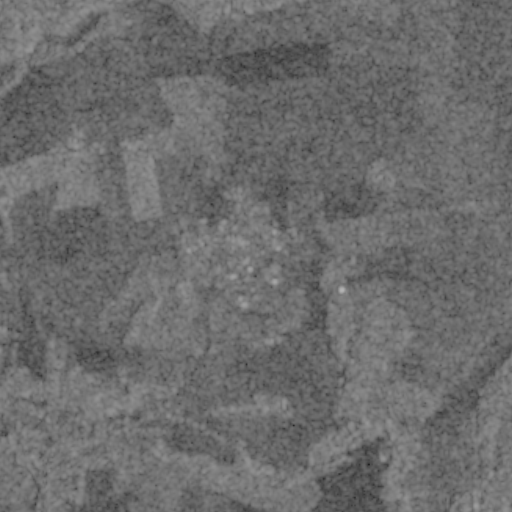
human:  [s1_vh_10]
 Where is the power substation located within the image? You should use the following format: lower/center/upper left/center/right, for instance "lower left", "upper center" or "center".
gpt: The power substation is located in the center of the image.
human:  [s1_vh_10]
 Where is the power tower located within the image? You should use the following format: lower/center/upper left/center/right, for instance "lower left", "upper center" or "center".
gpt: The power tower is located in the right of the image.
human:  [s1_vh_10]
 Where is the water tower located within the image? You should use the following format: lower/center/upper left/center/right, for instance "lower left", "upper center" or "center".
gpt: The water tower is located in the lower center of the image.
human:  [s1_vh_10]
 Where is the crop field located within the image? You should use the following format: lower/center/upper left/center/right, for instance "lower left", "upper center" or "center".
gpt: There is no crop field in the image.

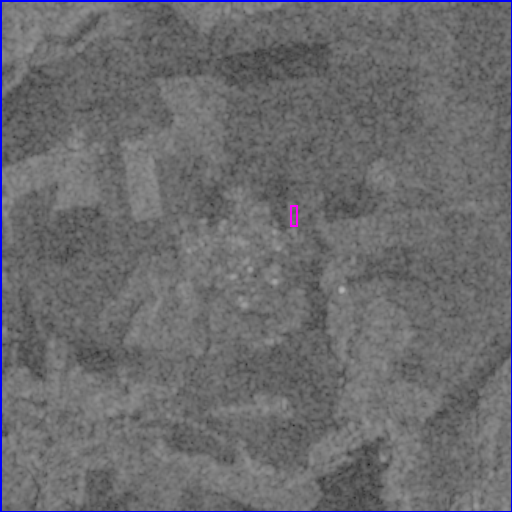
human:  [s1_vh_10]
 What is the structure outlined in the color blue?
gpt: The structure outlined in blue is a crop field.
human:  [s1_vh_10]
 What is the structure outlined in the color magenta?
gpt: The structure outlined in magenta is a park.
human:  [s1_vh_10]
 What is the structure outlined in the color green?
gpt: There is no green outline.